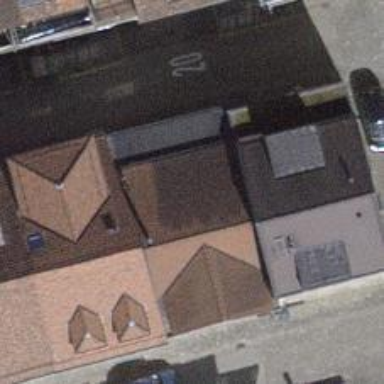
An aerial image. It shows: Beauty shop.